Question: Durandal has a base view called shell.
I've added a searchbox on it to allow admin/quality assurance users to mimic any system user.
On the button click I want to be able to update the view of whichever view is currently displayed.
-

How would I go about, exposing a function on my child view so that I can call it from shell, or hook into the button click event of shell from the child view.
> Does Durandal expose any hooks that I can make use of to bubble or pass events to different views or parent containers?
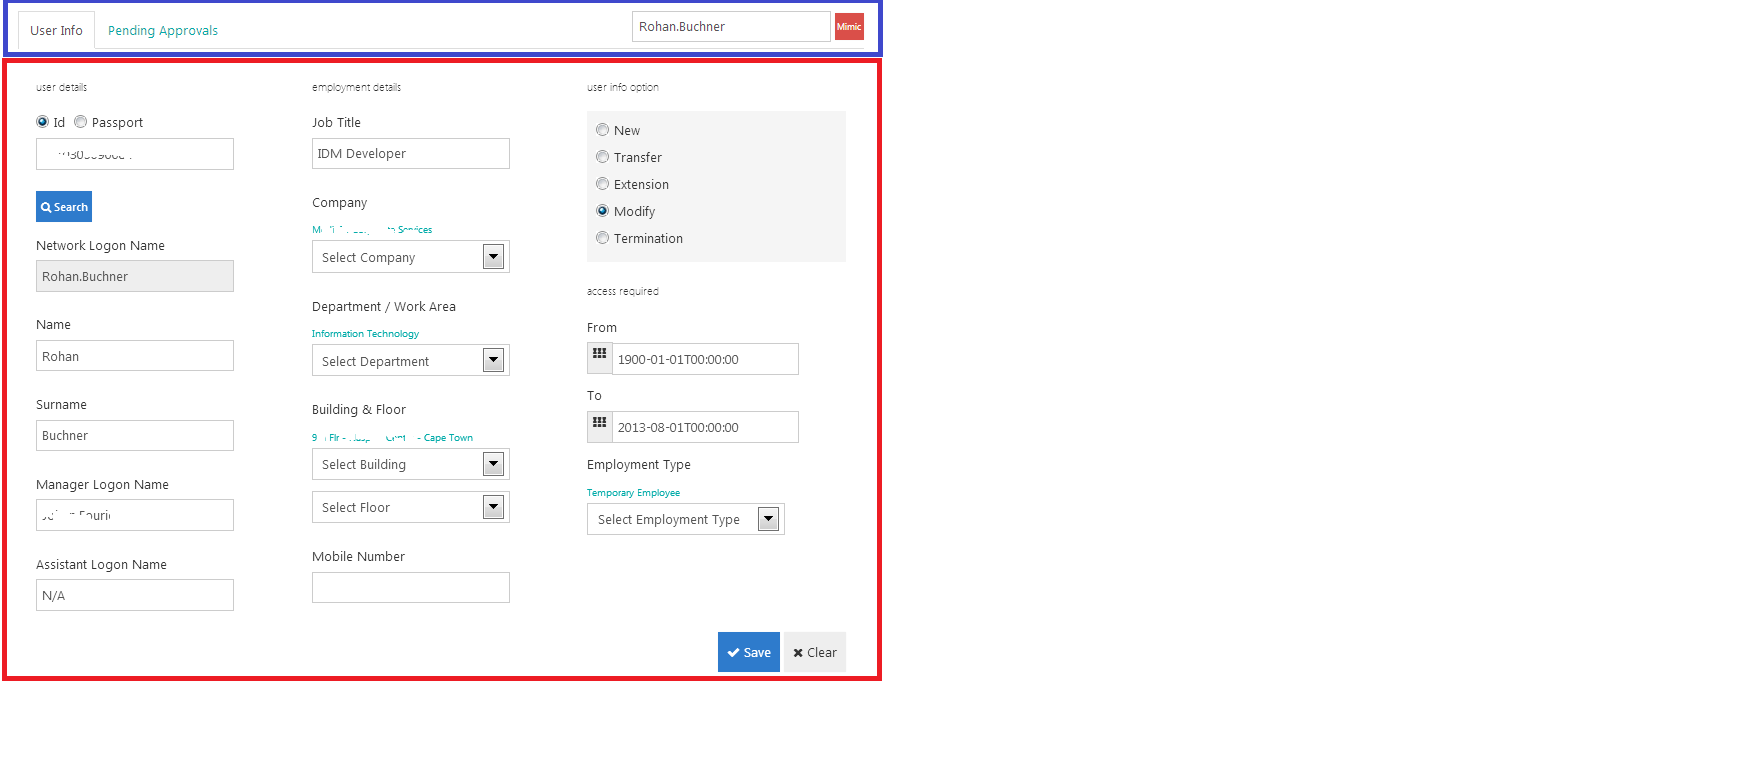
Answer: Assuming you have multiple child views and don't want to introduce dependencies between shell and children it's probably best to use Durandal's event system for this. The shell view would become the publisher and the child views subscribers.
Check out <URL> for a working demo.
'''
define(['durandal/app'], function (app) {
var message = ko.observable();
var canPublish = ko.computed(function () {
return message() ? true : false;
});
return {
message: message,
canPublish:canPublish,
publish: function () {
app.trigger('sample:event', message());
}
};
});
'''
'''
define(['durandal/app'], function (app) {
return {
received: ko.observableArray([]),
subscription:ko.observable(),
subscribe: function () {
var sub = app.on('sample:event').then(function(message) {
this.received.push(message);
}, this);
this.subscription(sub);
},
unsubscribe: function () {
this.subscription().off();
this.subscription(null);
}
};
});
'''
Other options that could be considered
- -